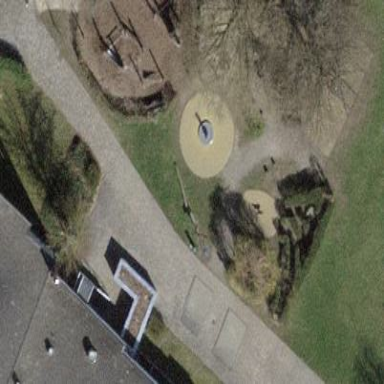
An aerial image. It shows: Playground area for leisure land.